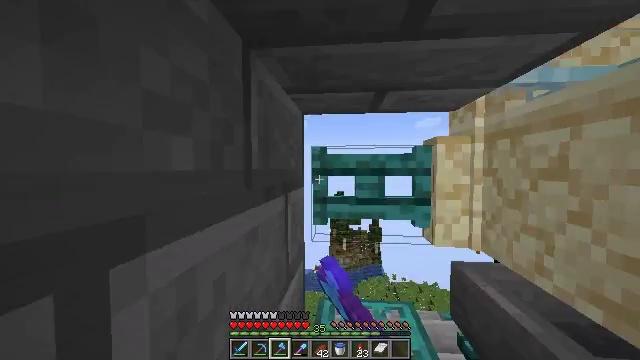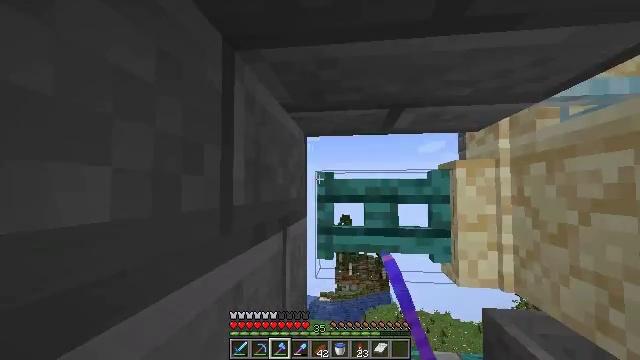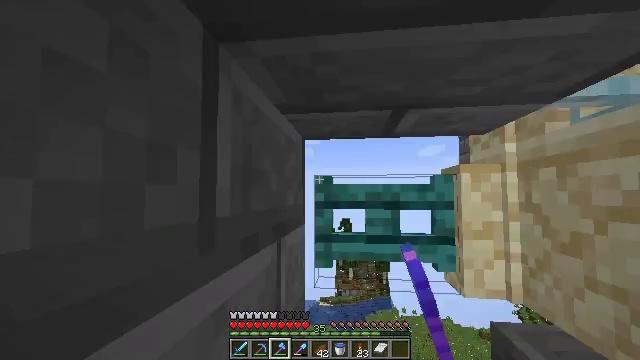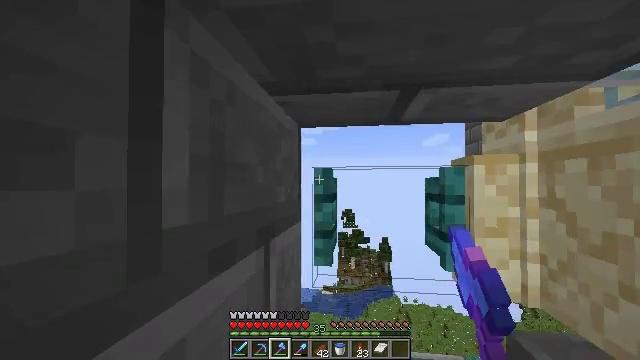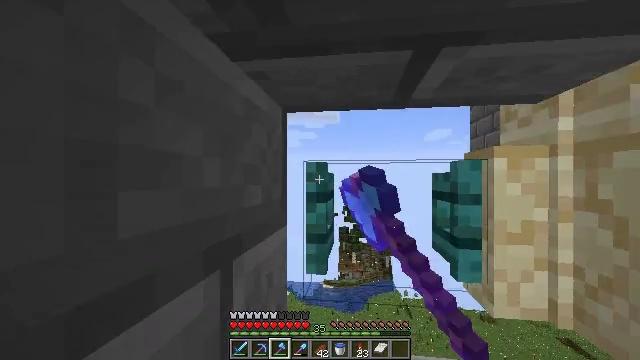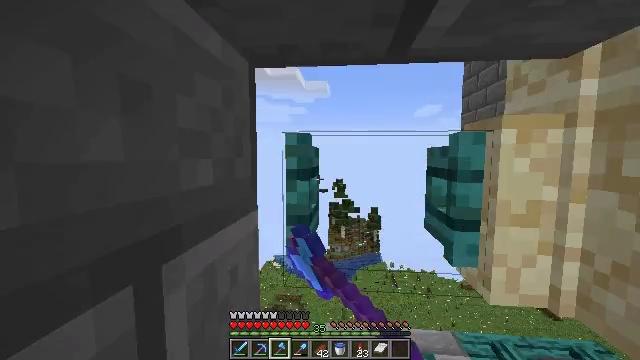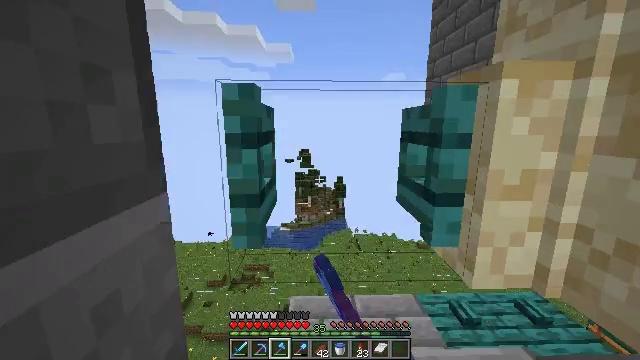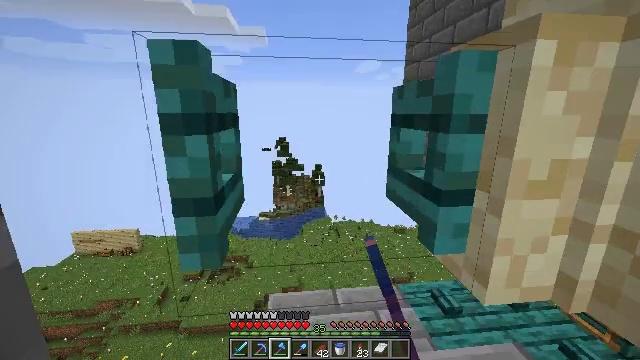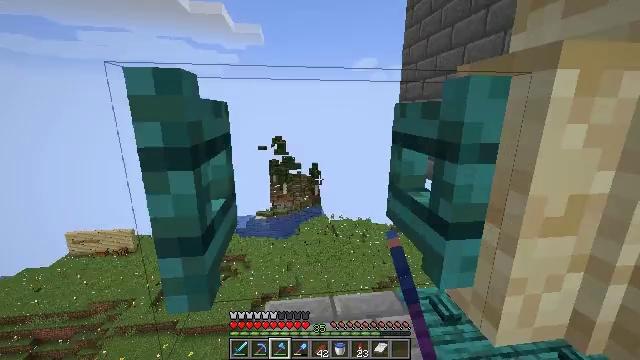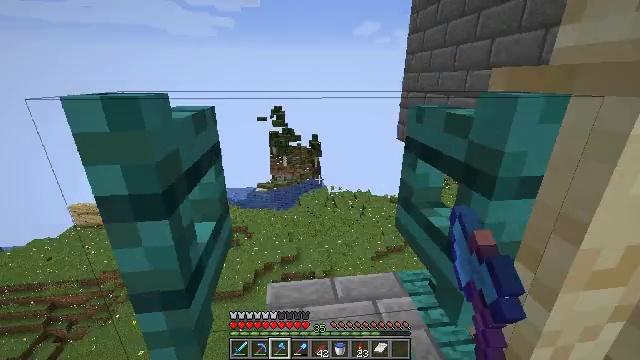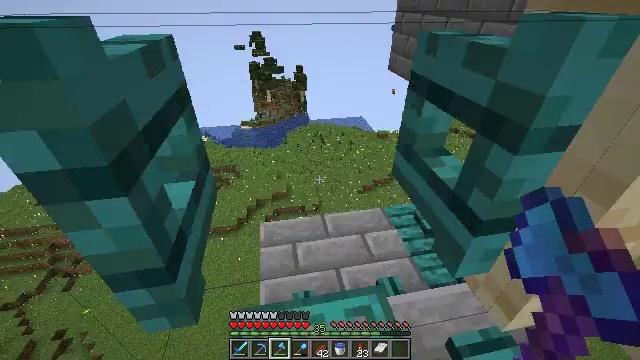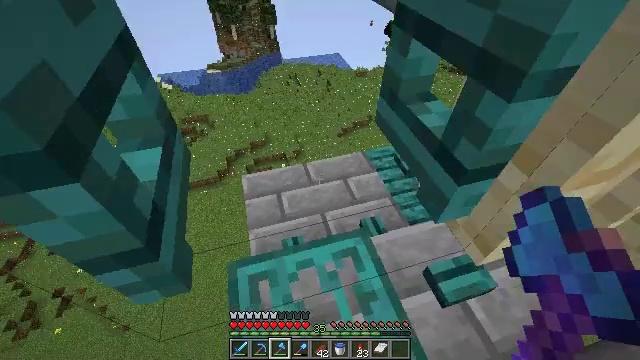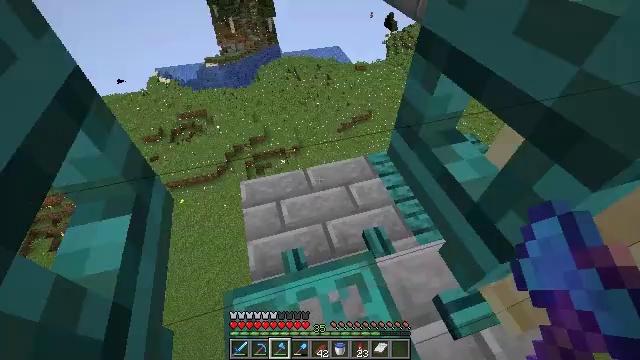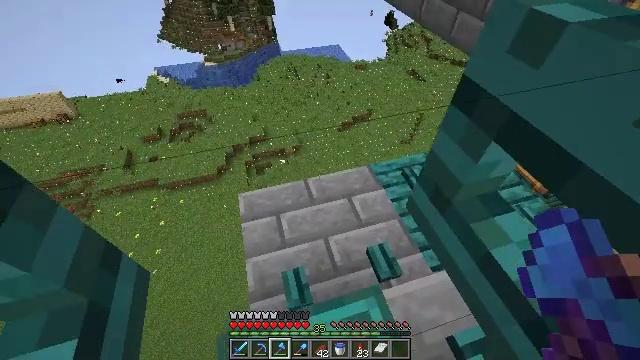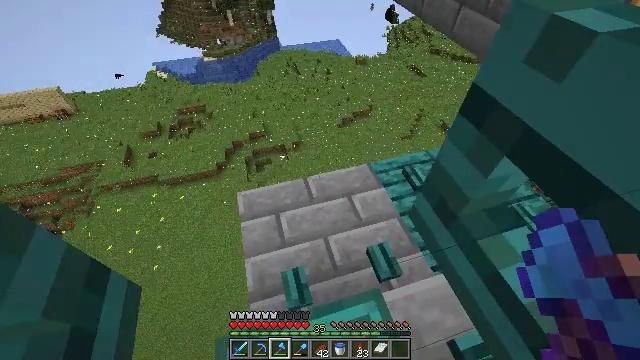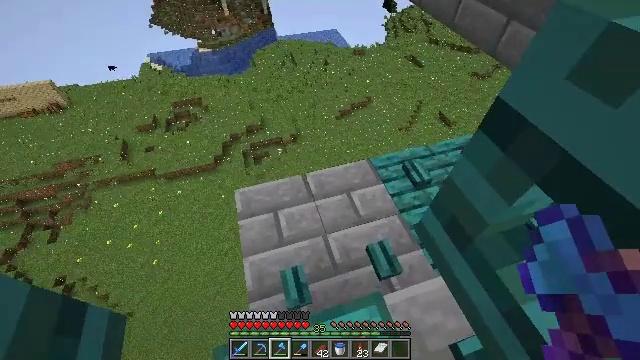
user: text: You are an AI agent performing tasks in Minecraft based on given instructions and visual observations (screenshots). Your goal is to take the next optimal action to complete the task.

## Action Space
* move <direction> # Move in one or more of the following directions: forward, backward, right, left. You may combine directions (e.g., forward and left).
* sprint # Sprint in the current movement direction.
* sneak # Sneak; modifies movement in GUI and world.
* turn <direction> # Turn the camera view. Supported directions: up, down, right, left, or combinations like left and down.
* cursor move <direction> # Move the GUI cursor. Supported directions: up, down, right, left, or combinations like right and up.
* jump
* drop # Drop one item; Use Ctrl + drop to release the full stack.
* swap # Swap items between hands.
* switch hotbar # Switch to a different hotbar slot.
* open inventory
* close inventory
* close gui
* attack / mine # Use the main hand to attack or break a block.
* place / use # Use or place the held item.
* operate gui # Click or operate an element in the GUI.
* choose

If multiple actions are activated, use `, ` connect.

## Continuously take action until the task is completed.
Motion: motion action
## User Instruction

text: Gather the warped fence for later use.
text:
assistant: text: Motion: move forward, turn left and up
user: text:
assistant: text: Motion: move forward
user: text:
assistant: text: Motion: move forward, turn down, use / place
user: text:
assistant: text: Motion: move forward, turn down, use / place
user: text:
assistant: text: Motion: move forward, turn right and down, use / place
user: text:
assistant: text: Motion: move forward, turn right and down
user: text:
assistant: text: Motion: move forward, turn right and down
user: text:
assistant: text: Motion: move forward
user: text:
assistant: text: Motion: turn down
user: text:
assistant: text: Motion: turn right and down
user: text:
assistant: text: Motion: move forward, turn right and down
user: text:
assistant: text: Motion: move forward, turn down
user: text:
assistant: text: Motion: move forward
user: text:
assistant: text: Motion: no_op
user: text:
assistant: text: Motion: turn down
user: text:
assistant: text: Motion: turn right and down
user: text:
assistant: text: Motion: move forward, turn right and down
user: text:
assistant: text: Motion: move forward, turn right
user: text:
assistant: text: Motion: move forward, turn right
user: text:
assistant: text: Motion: turn right and down
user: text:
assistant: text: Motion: turn right and down
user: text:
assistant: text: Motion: turn right and up
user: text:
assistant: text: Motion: turn right and up
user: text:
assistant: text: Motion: turn right and up
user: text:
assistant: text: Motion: turn right and up
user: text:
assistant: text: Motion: turn right and up
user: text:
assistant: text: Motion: move back, turn right and up
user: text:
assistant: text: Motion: move back, turn right
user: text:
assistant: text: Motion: move back, turn right and up
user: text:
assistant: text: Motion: turn right and up